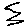
Label: zigzag